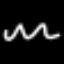
Label: squiggle